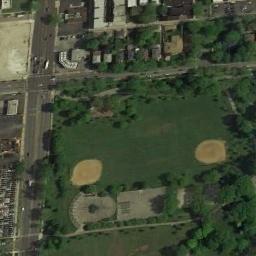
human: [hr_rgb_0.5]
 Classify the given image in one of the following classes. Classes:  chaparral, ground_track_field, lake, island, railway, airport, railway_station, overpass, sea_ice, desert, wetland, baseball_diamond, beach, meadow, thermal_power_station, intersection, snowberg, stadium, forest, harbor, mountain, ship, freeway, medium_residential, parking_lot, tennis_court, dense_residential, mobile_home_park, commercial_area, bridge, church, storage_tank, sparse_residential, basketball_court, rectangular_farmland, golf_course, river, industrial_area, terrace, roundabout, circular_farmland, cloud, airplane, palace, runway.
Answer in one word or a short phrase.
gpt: baseball_diamond